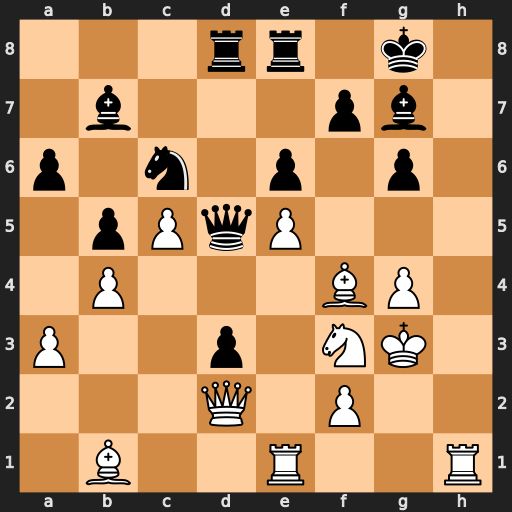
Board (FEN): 3rr1k1/1b3pb1/p1n1p1p1/1pPqP3/1P3BP1/P2p1NK1/3Q1P2/1B2R2R
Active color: w
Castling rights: -
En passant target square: -
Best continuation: Ba2 Qd7 Bh6